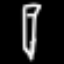
Label: pencil